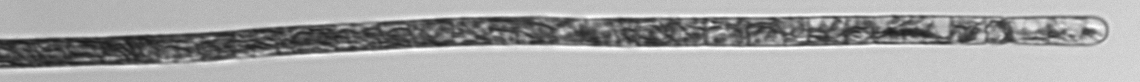
Label: Trichodesmium